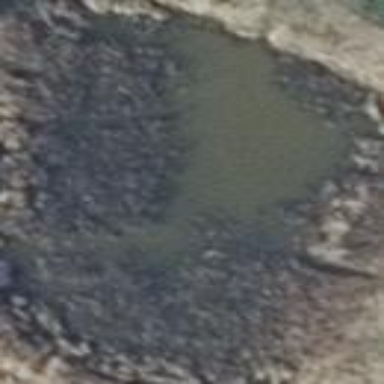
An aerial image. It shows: Pond surrounded by natural water.